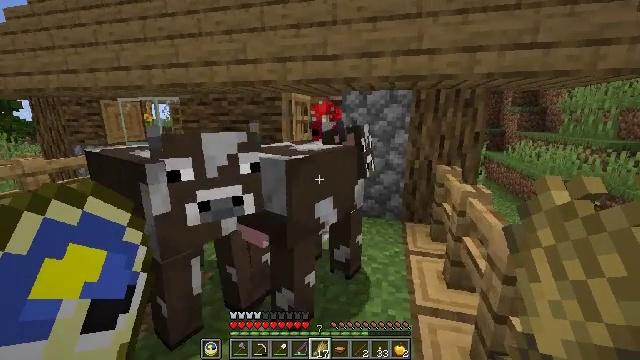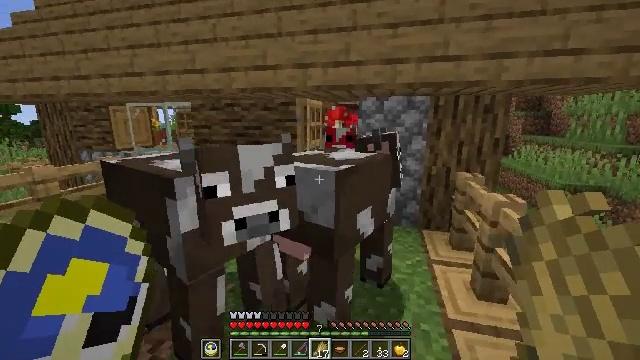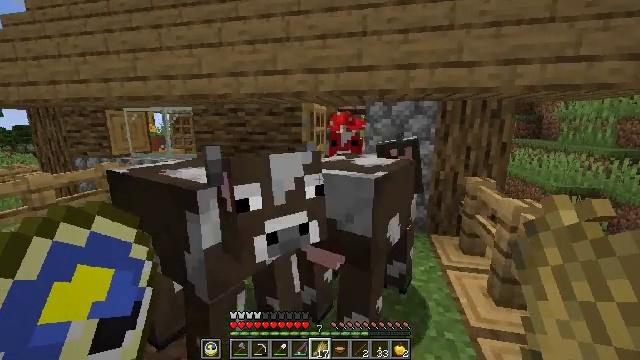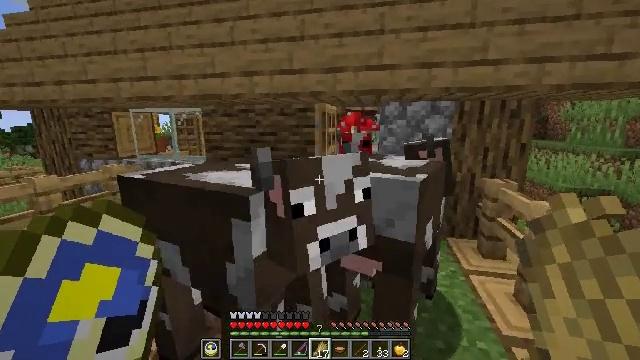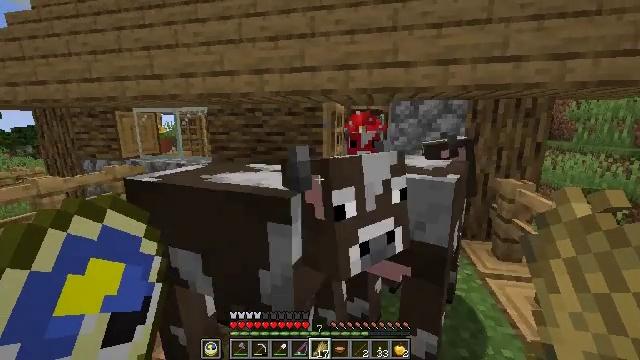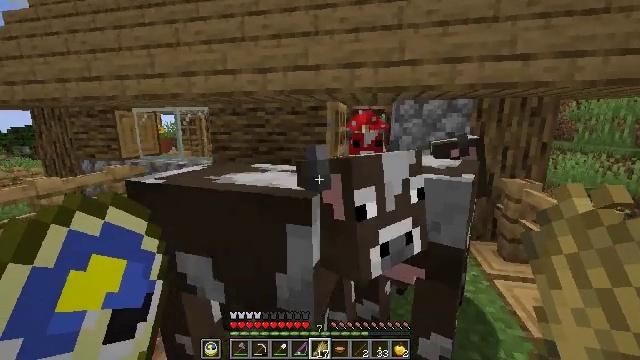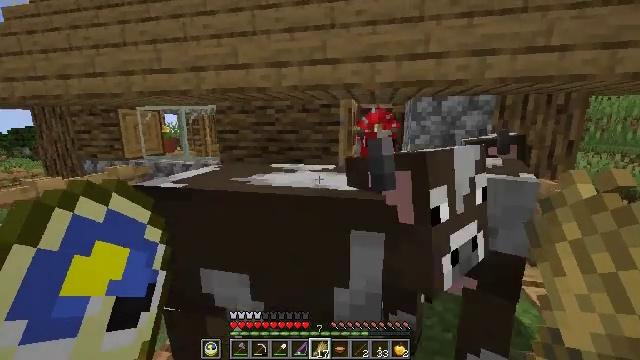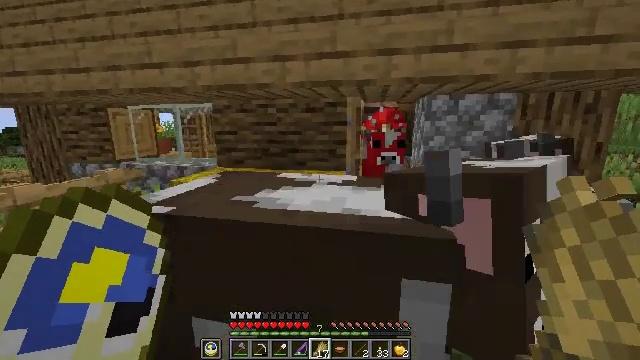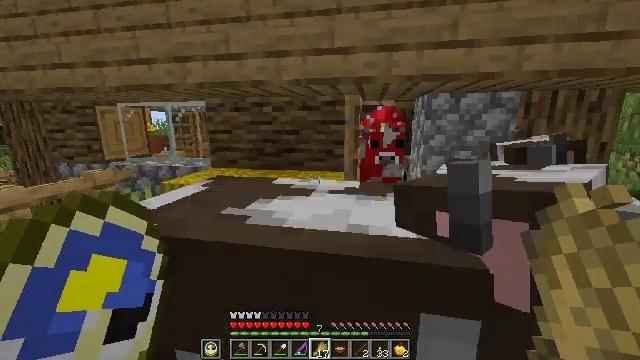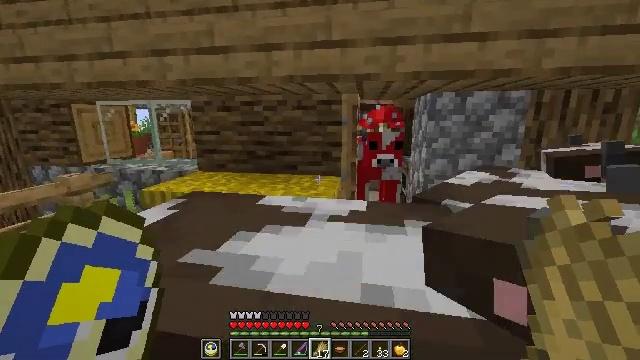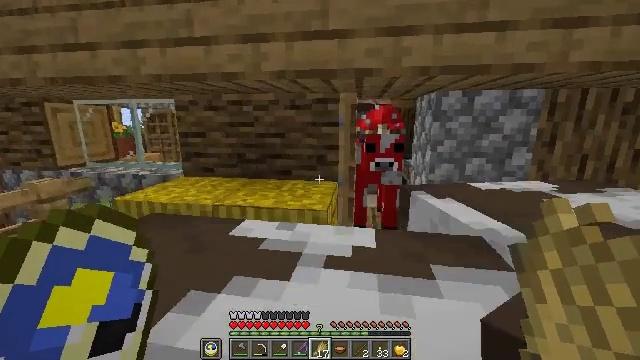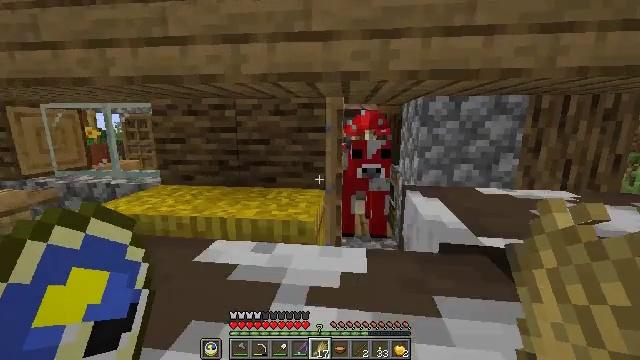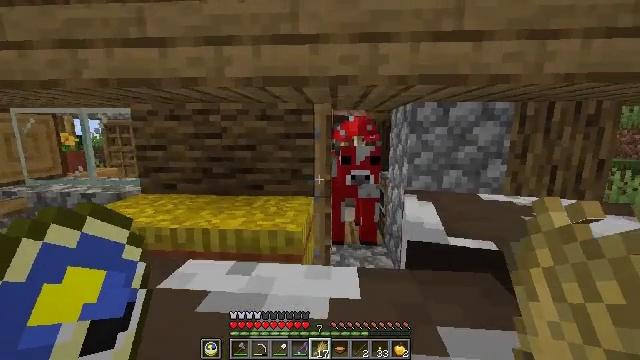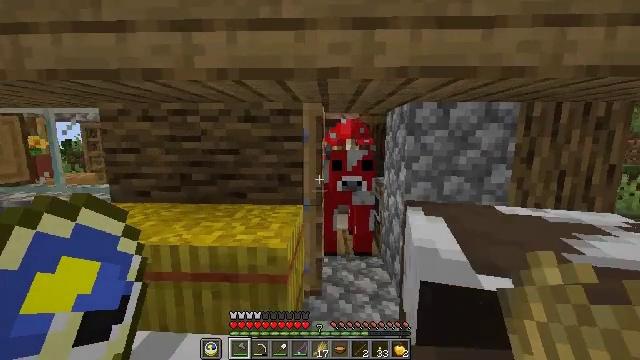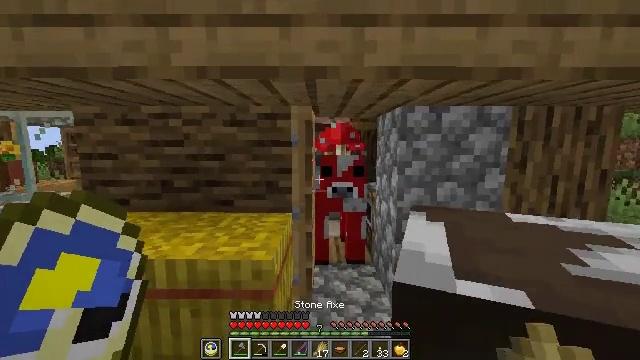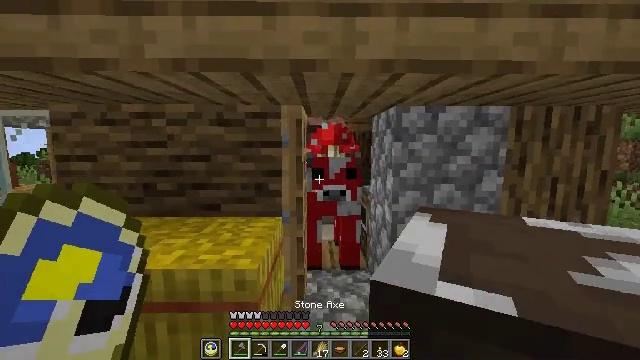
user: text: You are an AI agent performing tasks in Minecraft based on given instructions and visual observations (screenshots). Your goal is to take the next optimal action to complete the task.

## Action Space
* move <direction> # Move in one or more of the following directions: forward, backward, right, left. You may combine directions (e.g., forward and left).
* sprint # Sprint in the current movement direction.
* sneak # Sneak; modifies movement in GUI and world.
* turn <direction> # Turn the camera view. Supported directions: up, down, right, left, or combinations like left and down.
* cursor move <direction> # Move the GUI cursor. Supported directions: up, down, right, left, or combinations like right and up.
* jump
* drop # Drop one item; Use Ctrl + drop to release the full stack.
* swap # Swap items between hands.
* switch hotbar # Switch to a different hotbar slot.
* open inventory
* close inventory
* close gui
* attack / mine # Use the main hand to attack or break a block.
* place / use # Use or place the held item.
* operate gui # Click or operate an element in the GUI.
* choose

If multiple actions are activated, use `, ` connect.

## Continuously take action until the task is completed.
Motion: motion action
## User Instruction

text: Attack the oak door to gather it.
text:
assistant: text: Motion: move left
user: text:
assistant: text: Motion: move left, turn right
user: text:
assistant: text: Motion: move forward and move left
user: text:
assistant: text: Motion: move forward and move left
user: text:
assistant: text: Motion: move forward and move left
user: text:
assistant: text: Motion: move forward
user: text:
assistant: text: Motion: move forward
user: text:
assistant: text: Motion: move forward
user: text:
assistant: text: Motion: move forward, turn right
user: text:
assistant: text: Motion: move forward
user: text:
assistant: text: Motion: move forward, turn right and up
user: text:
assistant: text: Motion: move forward, turn right and up
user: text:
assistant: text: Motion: move forward, turn right, switch to hotbar 1
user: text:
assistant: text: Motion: turn right and up, switch to hotbar 1
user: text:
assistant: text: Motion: no_op
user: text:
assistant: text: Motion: no_op
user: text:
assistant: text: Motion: no_op
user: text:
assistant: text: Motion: no_op
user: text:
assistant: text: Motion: turn left
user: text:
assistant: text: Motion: turn left
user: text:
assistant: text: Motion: no_op
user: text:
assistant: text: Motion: switch to hotbar 1
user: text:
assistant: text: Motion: switch to hotbar 1
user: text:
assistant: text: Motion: no_op
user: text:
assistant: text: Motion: no_op
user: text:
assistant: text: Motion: turn left
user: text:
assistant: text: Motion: attack / mine
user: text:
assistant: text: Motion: attack / mine
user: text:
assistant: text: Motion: attack / mine
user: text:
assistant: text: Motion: attack / mine